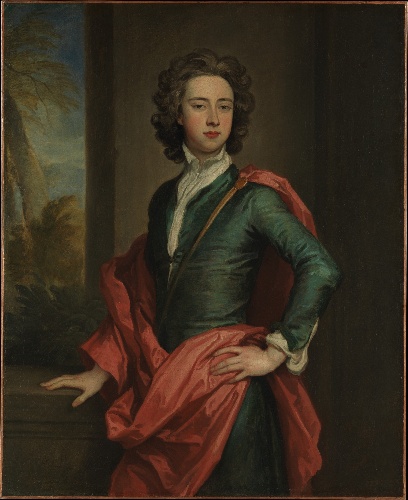
Title: Charles Beauclerk (1670–1726), Duke of St. Albans
Artist: Sir Godfrey Kneller
Artist bio: German, Lübeck 1646–1723 London
Date: ca. 1690–95
Object type: Painting
Classification: Paintings
Medium: Oil on canvas
Dimensions: 49 7/8 x 40 1/2 in. (126.7 x 102.9 cm)
Department: European Paintings
Credit line: Bequest of Jacob Ruppert, 1939
Accession year: 1939
Repository: Metropolitan Museum of Art, New York, NY
Tags: Men|Portraits